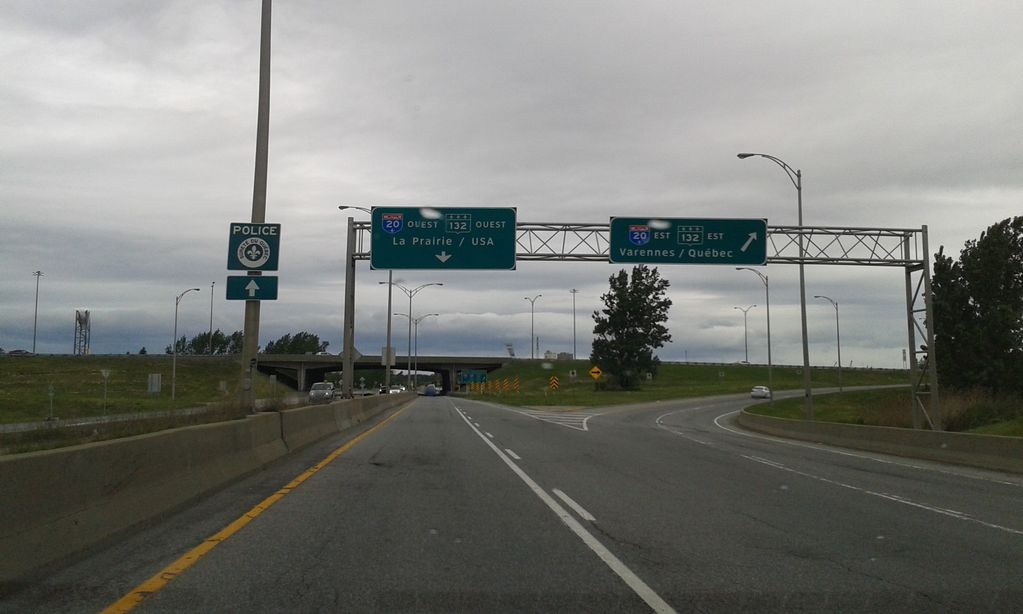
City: montreal